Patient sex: F
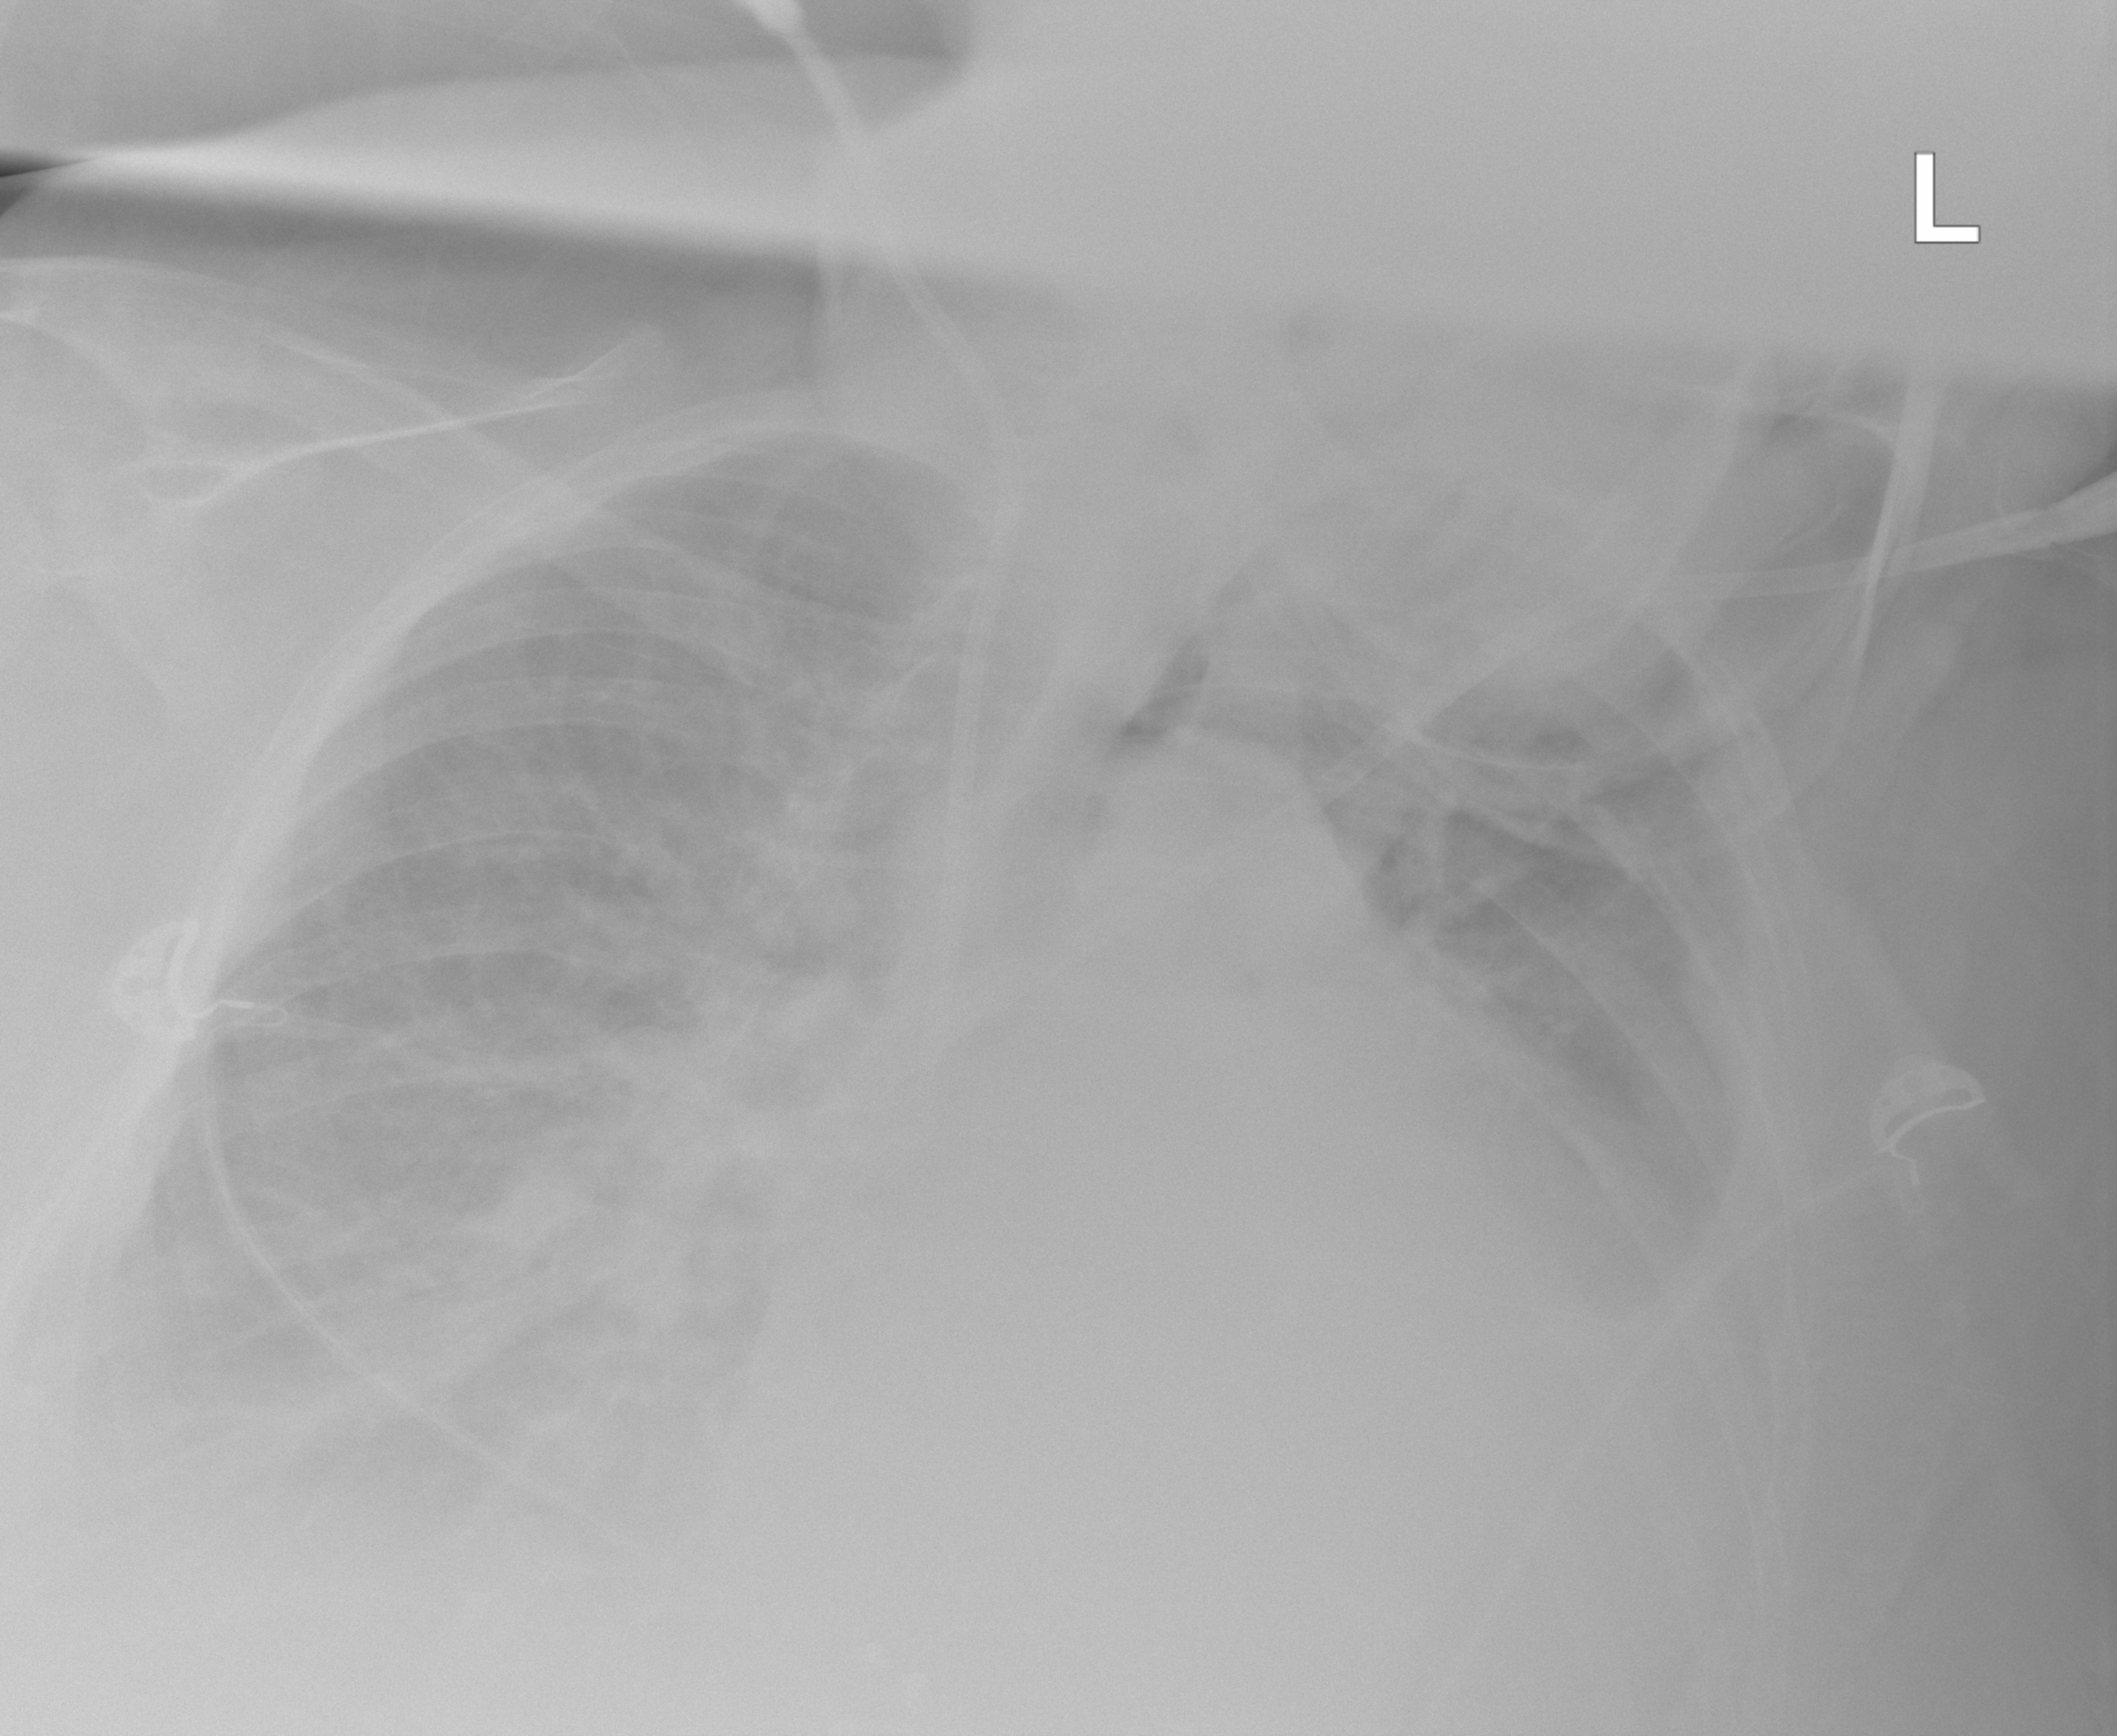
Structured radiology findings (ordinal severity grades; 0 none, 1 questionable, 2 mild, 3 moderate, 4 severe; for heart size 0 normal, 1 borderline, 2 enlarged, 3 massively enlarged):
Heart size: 3
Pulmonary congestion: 2
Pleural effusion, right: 2
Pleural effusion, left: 2
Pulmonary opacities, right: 2
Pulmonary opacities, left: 0
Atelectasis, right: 2
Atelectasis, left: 2